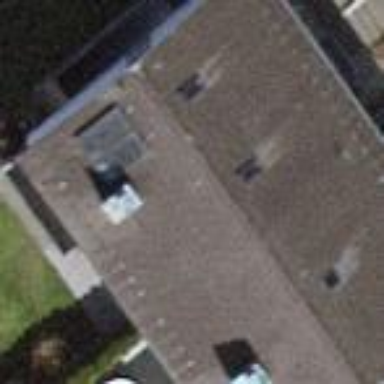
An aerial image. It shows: Building with tiled roof.